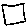
Label: square